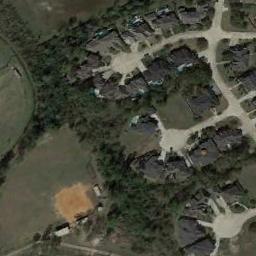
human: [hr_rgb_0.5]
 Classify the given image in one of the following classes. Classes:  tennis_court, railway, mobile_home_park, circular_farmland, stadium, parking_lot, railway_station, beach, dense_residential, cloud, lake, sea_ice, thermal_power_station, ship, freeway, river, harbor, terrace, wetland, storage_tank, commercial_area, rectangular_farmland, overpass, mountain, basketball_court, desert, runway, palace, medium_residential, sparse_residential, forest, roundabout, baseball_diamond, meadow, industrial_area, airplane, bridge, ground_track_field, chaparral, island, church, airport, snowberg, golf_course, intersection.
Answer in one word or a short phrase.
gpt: baseball_diamond